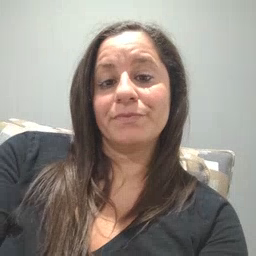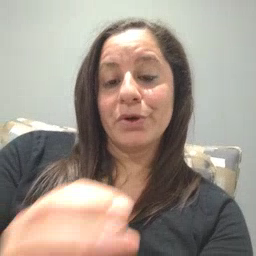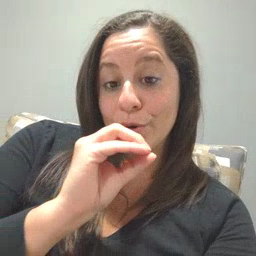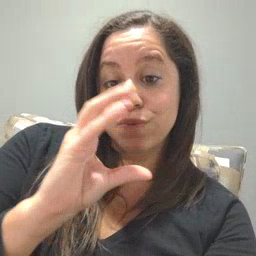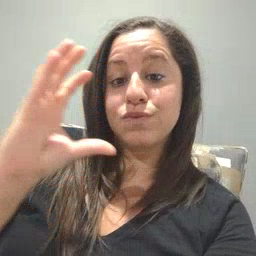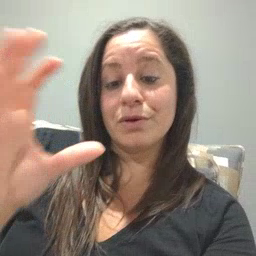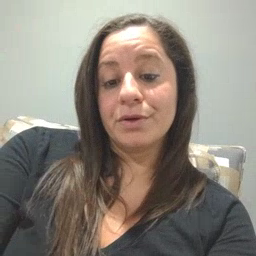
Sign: balloon